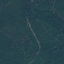
Land use / land cover: Forest